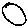
Label: circle